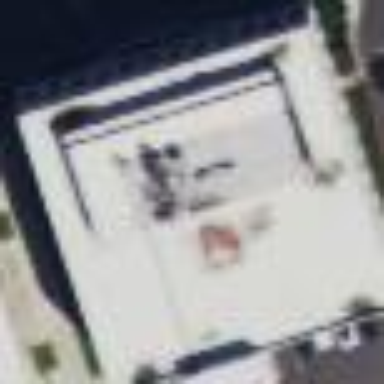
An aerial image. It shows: Commercial building.